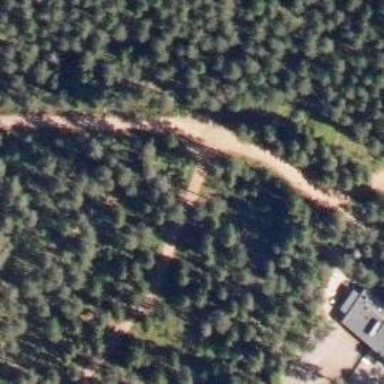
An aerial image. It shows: Footway for nordic skiing with both classic and skating grooming options.